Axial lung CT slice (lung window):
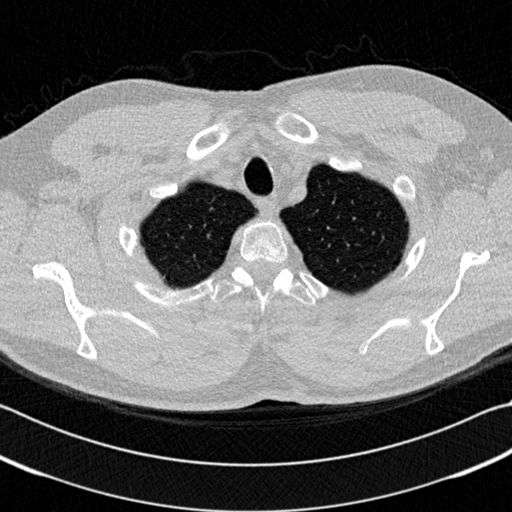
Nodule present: no